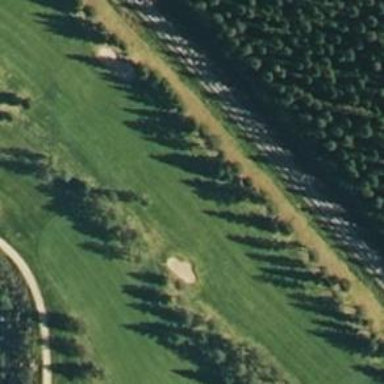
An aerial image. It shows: Golf hole.